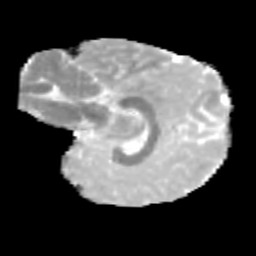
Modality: MD
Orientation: sagittal
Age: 11
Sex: male
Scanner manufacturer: siemens
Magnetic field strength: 3 T
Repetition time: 3.8 s
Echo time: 0.07 s